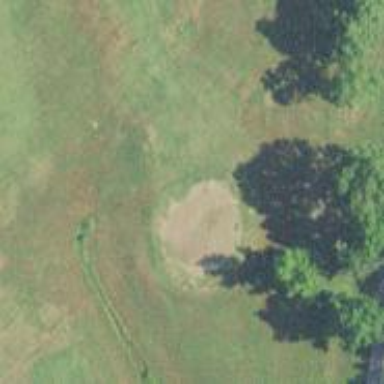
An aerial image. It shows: Golf hole.